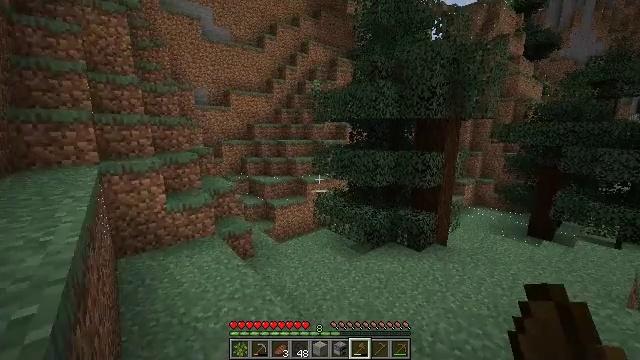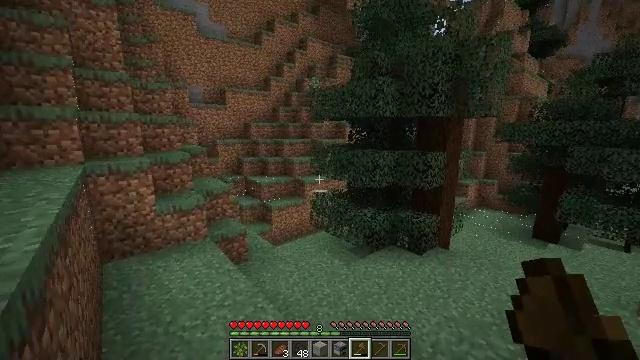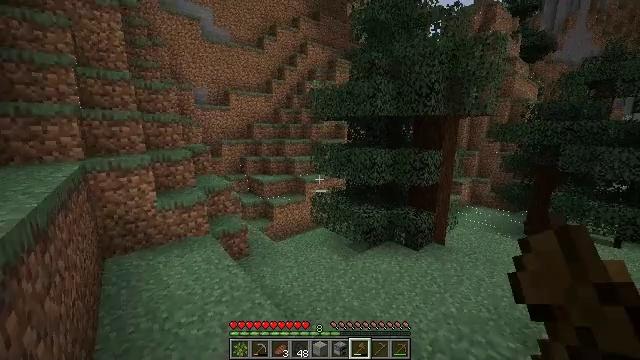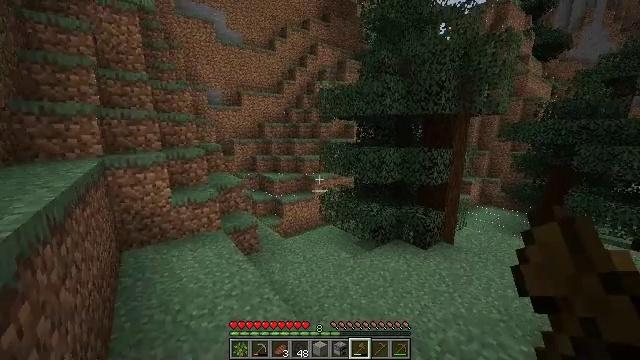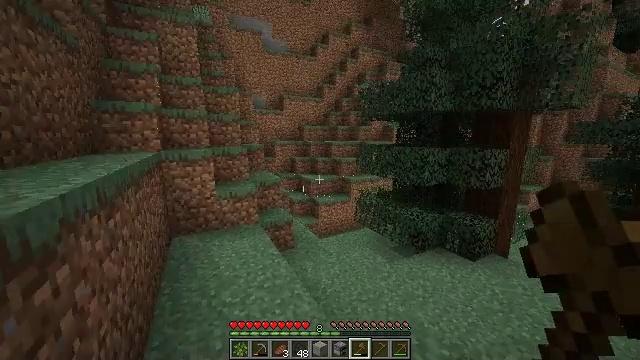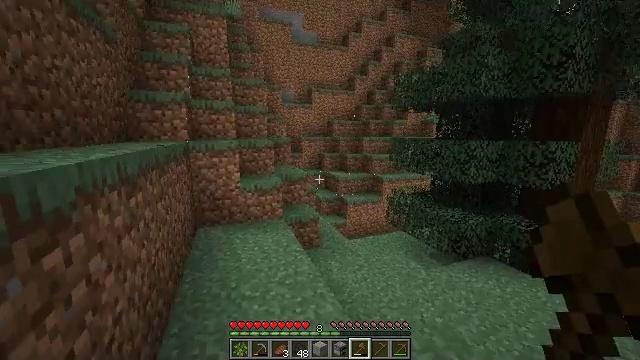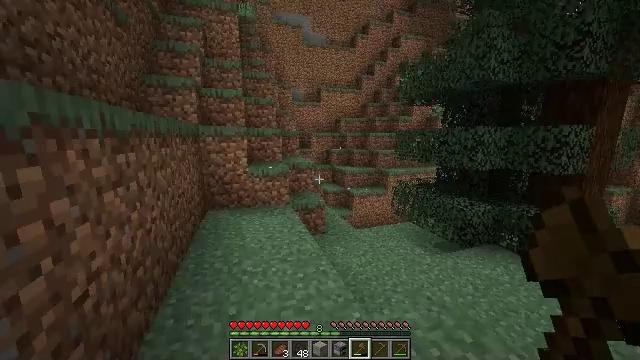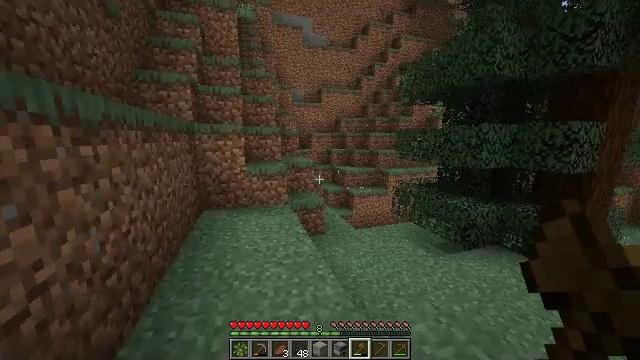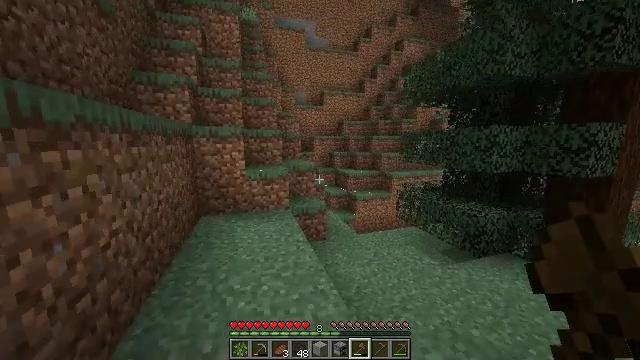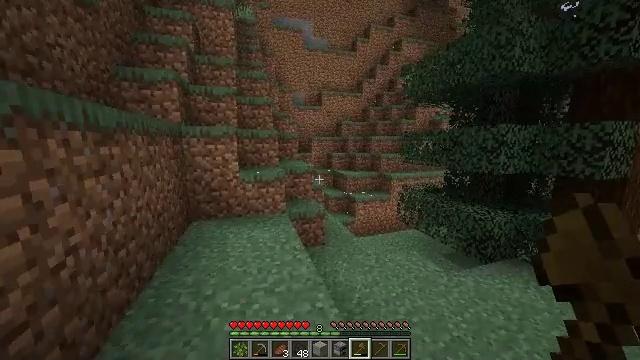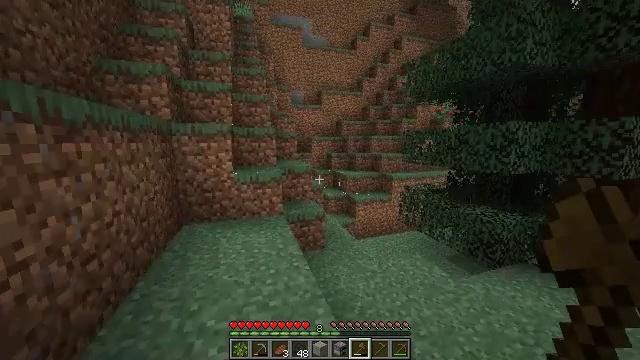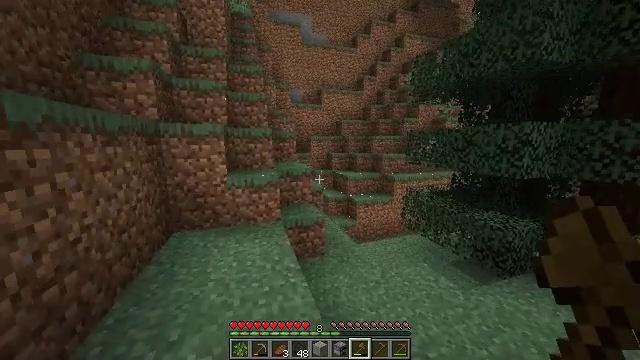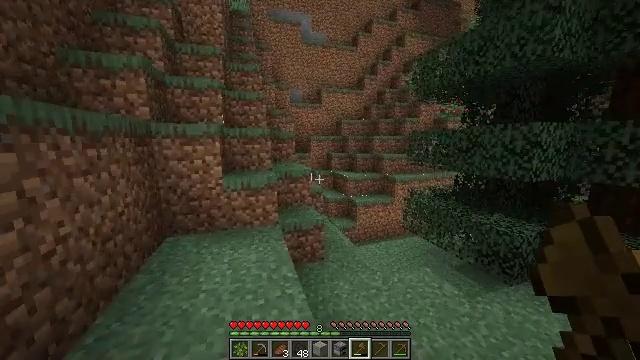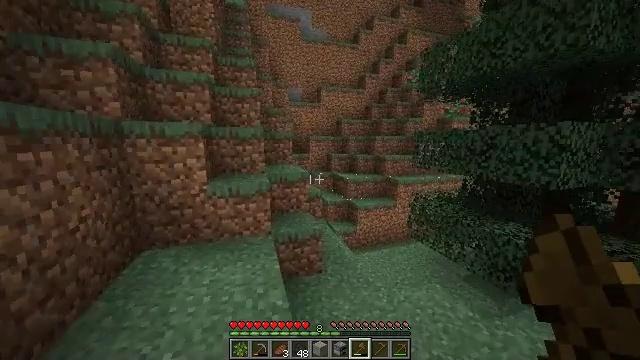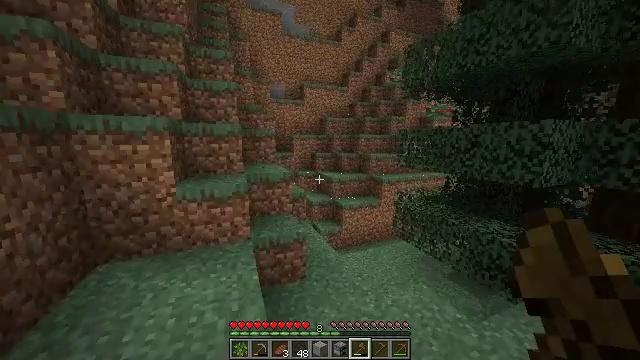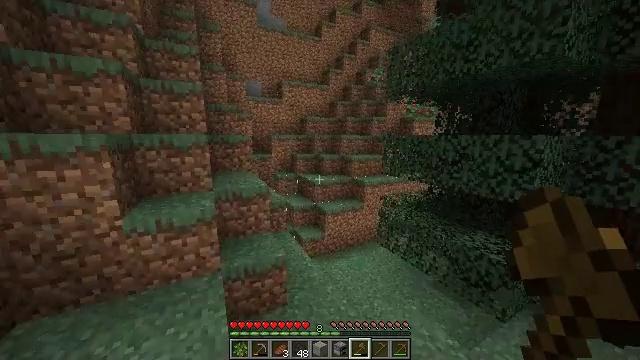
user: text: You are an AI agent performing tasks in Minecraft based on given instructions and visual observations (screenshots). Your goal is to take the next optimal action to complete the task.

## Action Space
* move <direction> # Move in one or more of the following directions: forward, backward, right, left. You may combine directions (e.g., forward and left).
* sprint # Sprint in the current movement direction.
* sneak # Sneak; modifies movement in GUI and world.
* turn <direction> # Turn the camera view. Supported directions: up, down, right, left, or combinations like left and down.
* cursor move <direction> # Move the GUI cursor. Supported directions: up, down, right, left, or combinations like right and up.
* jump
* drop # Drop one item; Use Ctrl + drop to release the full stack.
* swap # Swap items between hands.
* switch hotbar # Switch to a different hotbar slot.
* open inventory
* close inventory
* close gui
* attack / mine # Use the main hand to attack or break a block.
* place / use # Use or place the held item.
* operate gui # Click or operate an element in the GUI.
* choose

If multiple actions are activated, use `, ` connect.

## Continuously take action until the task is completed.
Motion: motion action
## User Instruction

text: Gather materials from the sweet berry bush.
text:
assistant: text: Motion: move forward
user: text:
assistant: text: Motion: move forward, sprint
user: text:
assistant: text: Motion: move forward, sprint, turn left
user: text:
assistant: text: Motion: move forward, sprint, turn left and up
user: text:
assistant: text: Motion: move forward, sprint, turn left
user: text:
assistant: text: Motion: move forward, turn left
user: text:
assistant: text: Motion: move forward
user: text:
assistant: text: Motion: move forward, sprint
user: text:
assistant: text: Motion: move forward, sprint
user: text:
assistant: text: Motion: move forward, sprint
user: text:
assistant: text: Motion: move forward, sprint
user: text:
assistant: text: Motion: move forward
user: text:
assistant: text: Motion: move forward
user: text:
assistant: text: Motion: move forward, turn right
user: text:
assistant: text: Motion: move forward, turn right and down, jump
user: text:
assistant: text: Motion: move forward, turn right, jump
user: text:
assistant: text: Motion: move forward, turn right, jump
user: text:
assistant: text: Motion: move forward, jump
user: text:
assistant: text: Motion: move forward, turn right, jump
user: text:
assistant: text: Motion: move forward, jump
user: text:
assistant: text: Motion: move forward, jump
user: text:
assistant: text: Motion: move forward, jump
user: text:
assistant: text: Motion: move forward, jump
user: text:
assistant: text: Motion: move forward, jump
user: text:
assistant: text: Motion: move forward, jump
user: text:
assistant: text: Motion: move forward, turn left, jump
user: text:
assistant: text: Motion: move forward, turn left, jump
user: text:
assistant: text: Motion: move forward, turn left, jump
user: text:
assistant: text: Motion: move forward, sprint, jump
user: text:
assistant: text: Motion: move forward, sprint, jump